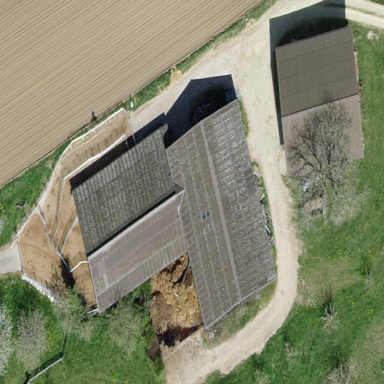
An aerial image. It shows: Farmyard area.